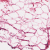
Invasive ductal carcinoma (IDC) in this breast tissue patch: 0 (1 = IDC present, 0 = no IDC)